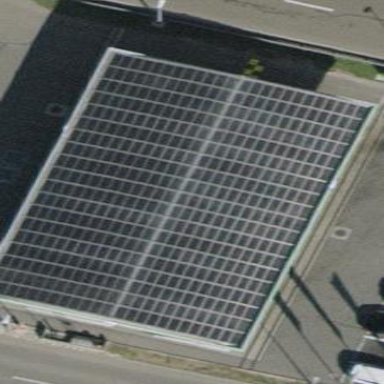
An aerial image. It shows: View of roof of building.